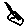
Label: star